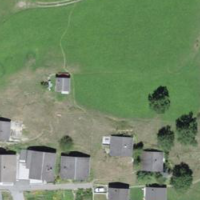
EUNIS habitat code: 55
Species observed at this site:
Pyrgus malvoides
Coenonympha pamphilus
Issoria lathonia
Ptyonoprogne rupestris
Hipparchia semele